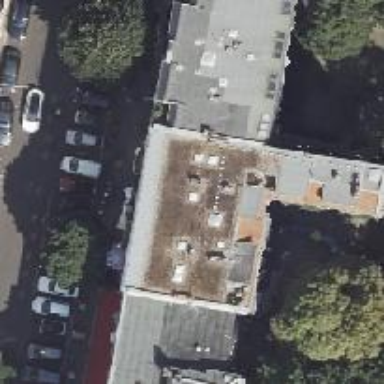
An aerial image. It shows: Café.